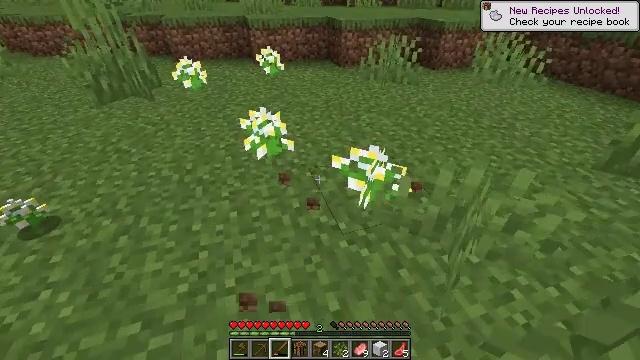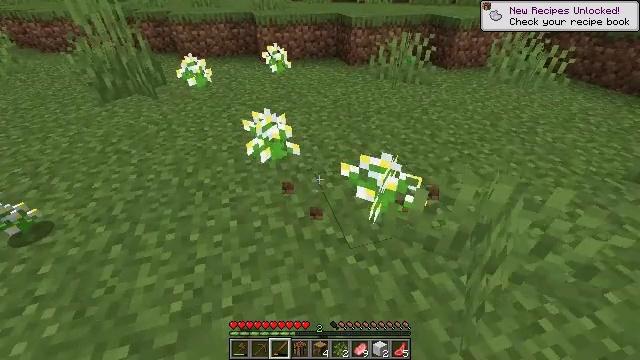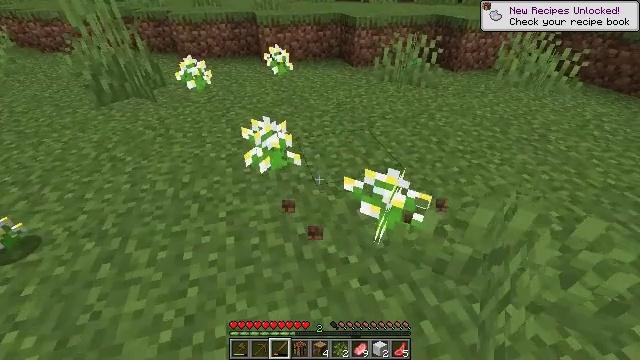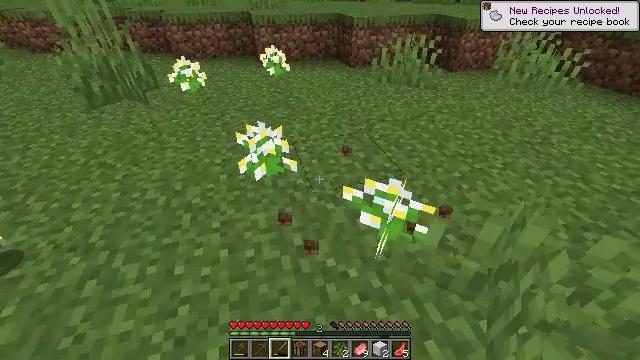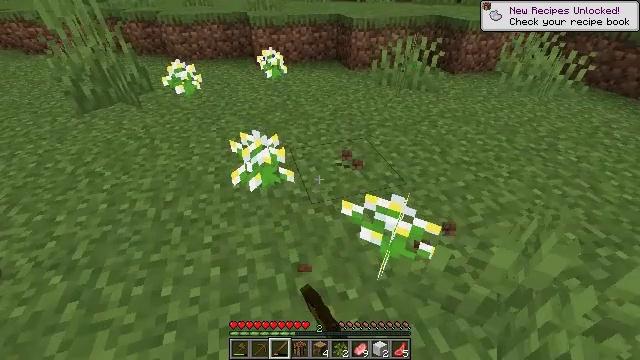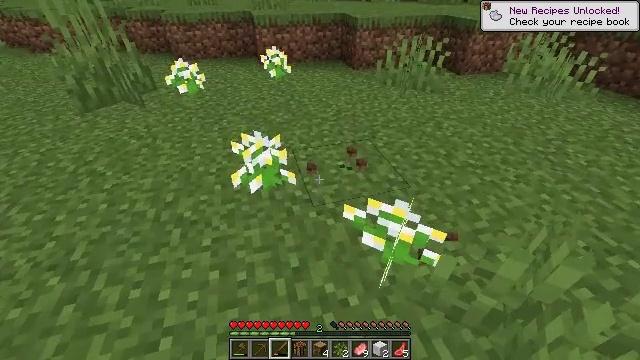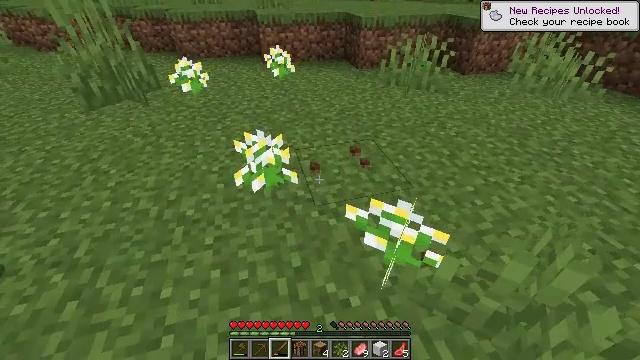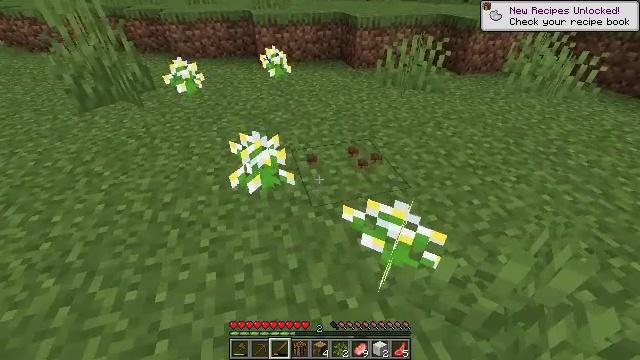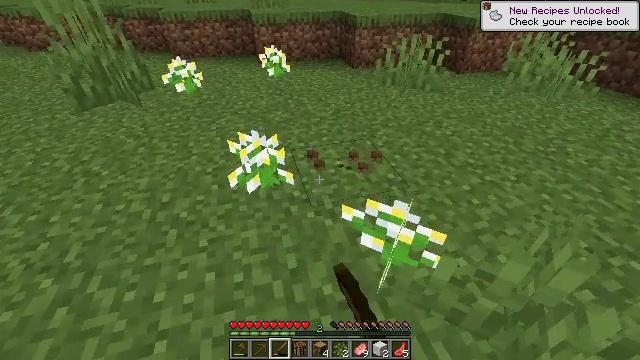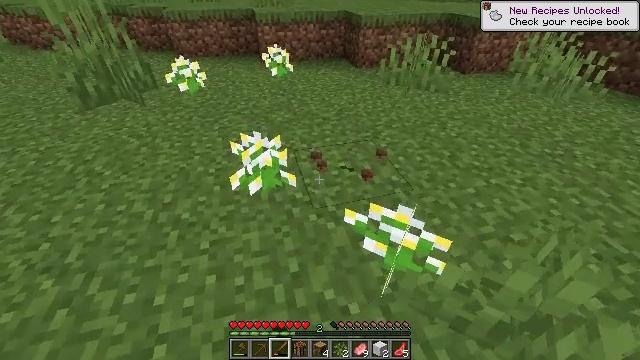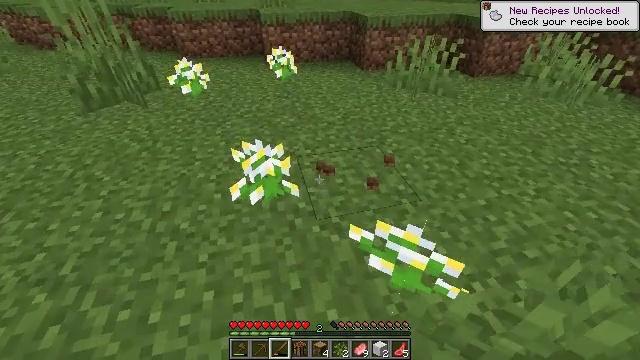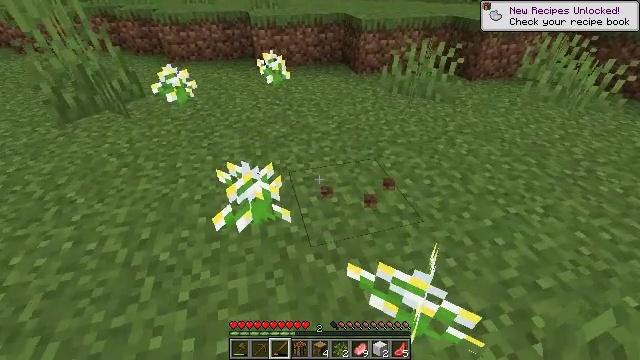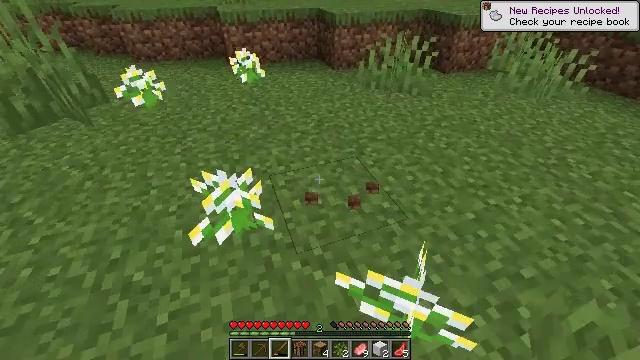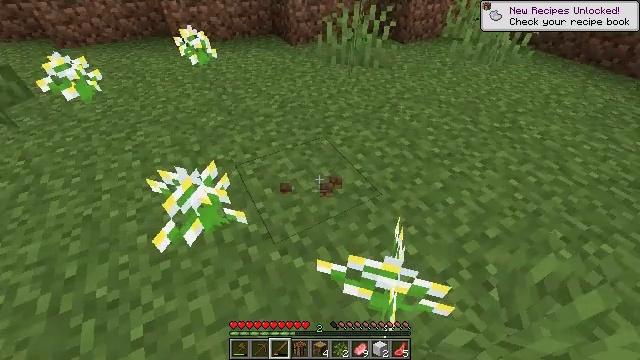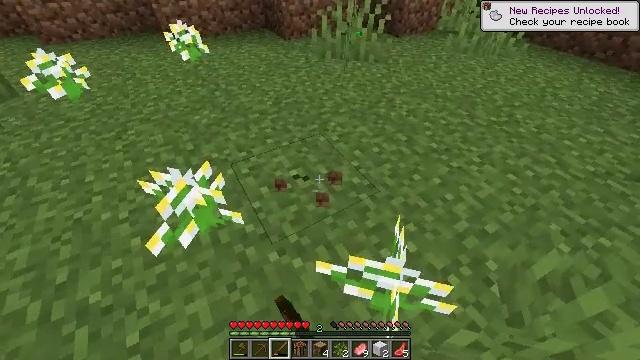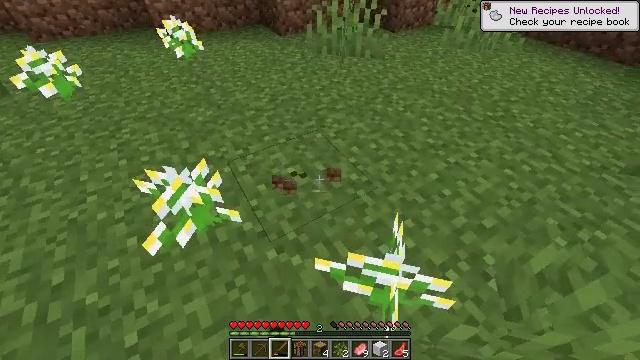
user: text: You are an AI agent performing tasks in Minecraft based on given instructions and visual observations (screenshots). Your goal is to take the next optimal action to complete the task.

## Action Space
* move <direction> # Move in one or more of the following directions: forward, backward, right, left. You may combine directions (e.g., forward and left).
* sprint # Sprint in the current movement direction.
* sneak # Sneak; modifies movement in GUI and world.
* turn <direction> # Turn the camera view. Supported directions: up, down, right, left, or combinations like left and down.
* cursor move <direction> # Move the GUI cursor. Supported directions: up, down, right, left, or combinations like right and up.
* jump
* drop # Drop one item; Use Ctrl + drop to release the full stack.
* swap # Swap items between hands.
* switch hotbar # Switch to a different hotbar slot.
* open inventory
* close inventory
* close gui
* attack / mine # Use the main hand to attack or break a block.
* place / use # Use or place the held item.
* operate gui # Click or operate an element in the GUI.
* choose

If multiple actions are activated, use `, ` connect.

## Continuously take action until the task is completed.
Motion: motion action
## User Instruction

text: Mine the azure bluet flower.
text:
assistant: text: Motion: move forward, turn left, attack / mine
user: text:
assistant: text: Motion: move forward
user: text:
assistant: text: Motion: attack / mine
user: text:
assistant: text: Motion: attack / mine
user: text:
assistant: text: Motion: attack / mine
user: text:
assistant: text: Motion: no_op
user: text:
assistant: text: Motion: attack / mine
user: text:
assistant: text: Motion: attack / mine
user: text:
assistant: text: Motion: move forward, attack / mine
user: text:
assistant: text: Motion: move forward, turn left
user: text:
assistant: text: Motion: move forward, turn right
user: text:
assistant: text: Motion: turn right
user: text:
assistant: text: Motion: turn right and down, attack / mine
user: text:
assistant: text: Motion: turn right and down, attack / mine
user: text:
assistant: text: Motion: attack / mine
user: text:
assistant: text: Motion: turn right and down, attack / mine
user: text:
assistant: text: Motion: turn right and down
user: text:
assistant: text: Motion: move back, turn right and down, attack / mine
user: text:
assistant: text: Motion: move back, turn right and down, attack / mine
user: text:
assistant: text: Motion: move back, attack / mine
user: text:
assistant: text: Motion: move back, turn up, attack / mine
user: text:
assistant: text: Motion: no_op
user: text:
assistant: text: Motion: turn left and up, attack / mine
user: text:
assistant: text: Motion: turn left and up, attack / mine
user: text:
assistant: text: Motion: turn left and up
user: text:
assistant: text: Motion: no_op
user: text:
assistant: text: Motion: move forward, attack / mine
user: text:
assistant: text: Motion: move forward, attack / mine
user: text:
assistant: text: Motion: move forward, turn left, attack / mine
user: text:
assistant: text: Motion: move forward, turn left